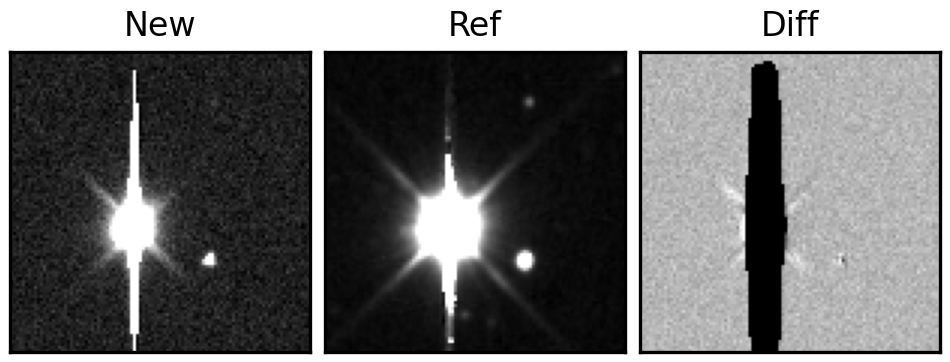
Label: bogus